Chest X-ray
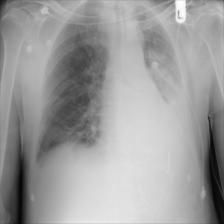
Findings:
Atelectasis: negative
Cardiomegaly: negative
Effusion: negative
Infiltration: negative
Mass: negative
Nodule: negative
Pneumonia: negative
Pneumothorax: negative
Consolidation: negative
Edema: negative
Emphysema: negative
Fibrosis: negative
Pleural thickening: negative
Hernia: negative